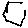
Label: hexagon